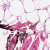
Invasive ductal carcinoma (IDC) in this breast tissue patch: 0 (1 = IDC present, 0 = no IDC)